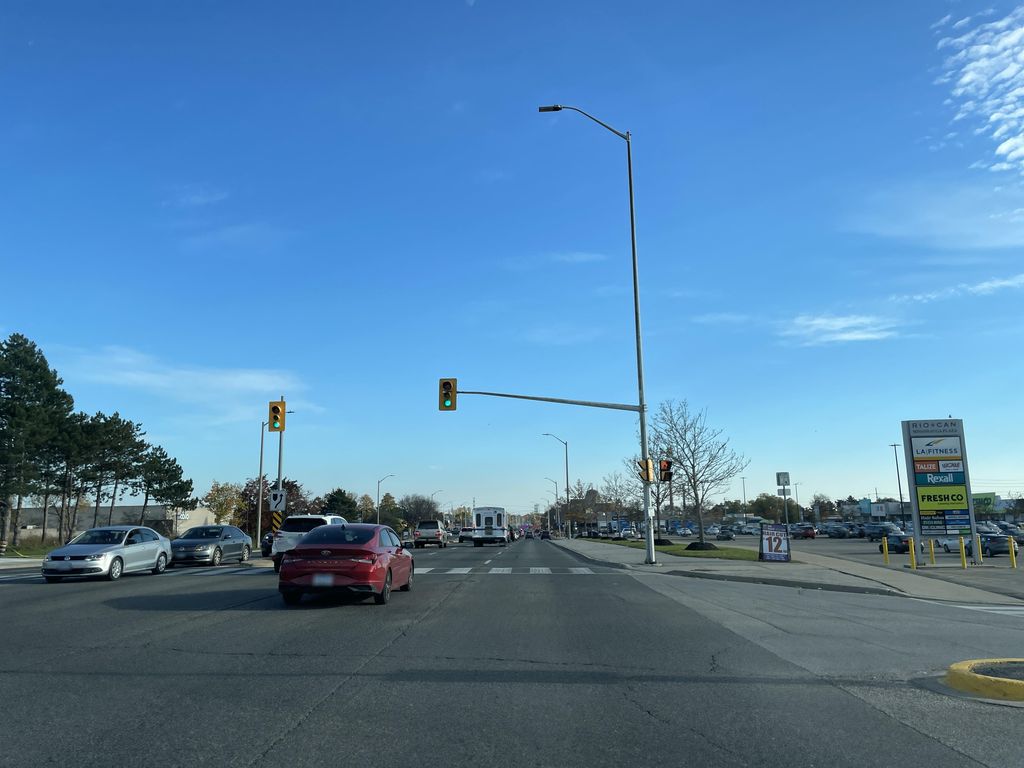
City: toronto